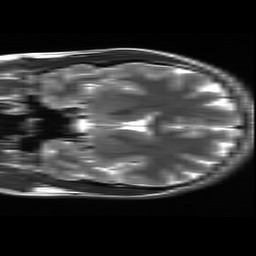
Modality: T2w
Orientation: coronal
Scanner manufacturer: ge
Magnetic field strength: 3 T
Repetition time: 6.255 s
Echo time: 0.1014 s